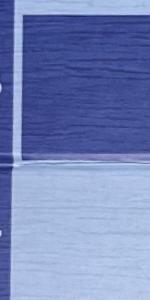
Label: Empty